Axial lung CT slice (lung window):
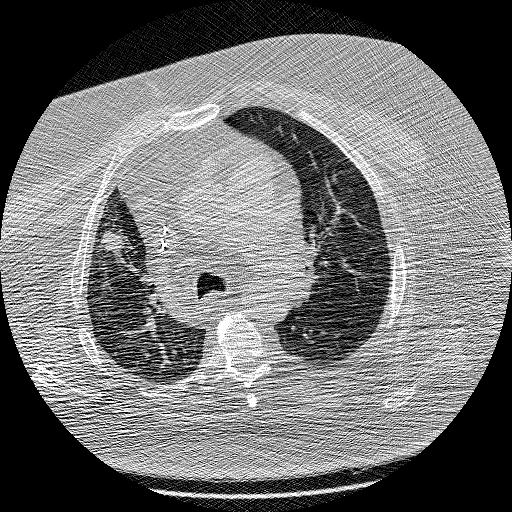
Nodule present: yes
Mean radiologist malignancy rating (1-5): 5